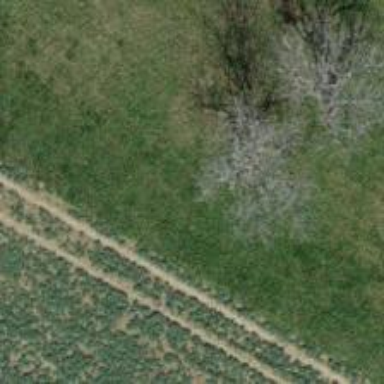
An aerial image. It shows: Mixed-leaf deciduous tree in its natural environment.